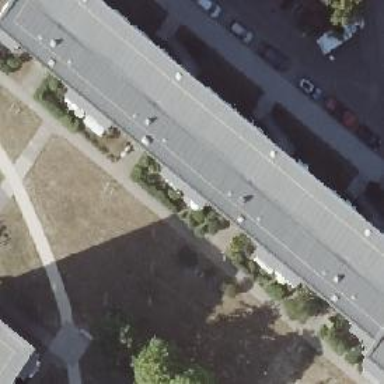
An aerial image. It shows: Building with apartments and flat roof.